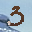
Label: 3